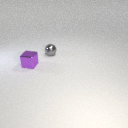
small purple metal cube in front of small gray metal sphere